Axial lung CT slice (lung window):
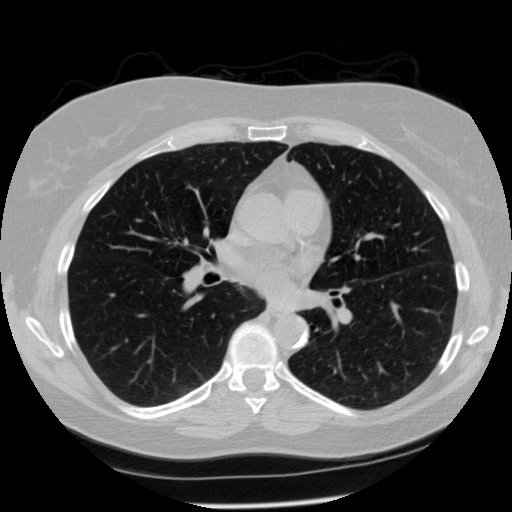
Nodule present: no